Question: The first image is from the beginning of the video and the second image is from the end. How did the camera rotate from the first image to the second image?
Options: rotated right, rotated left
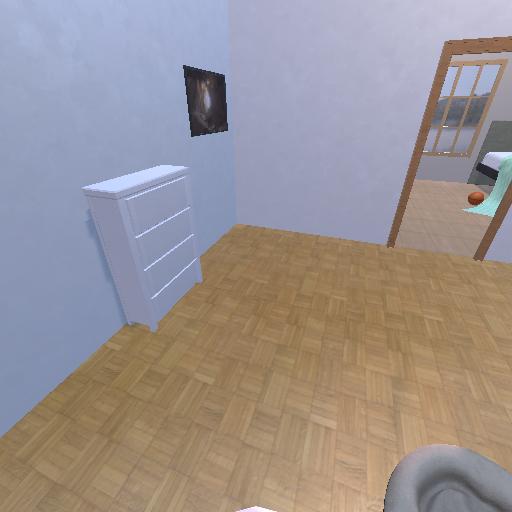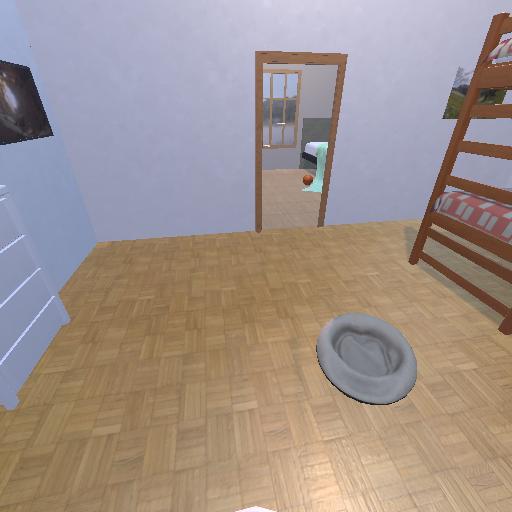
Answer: rotated right